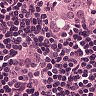
Metastatic tissue present: yes